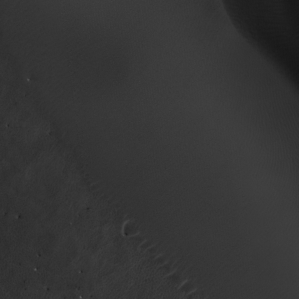
Label: non_frost